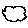
Label: cloud